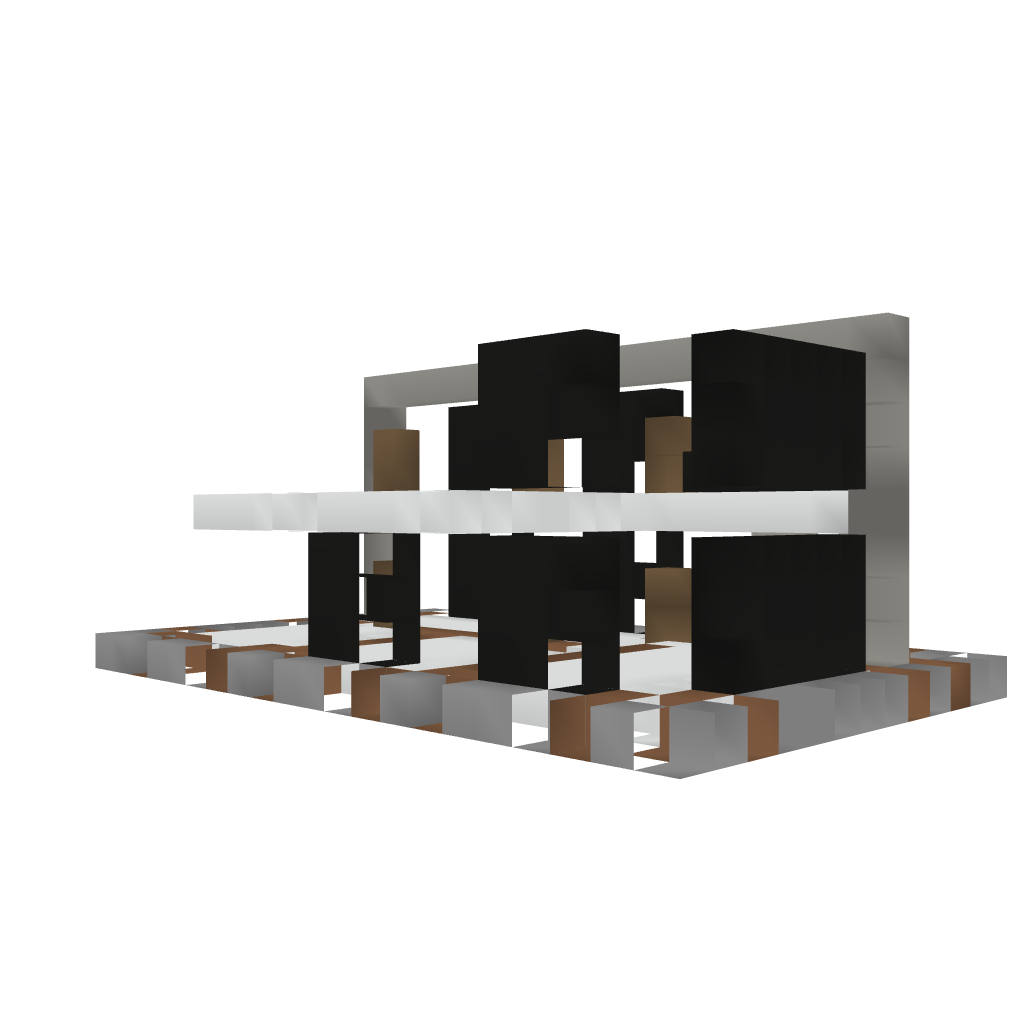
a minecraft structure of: Modern House #4